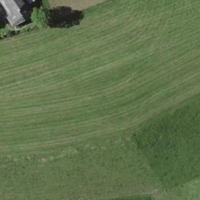
EUNIS habitat code: 52
Species observed at this site:
Silene latifolia